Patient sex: M
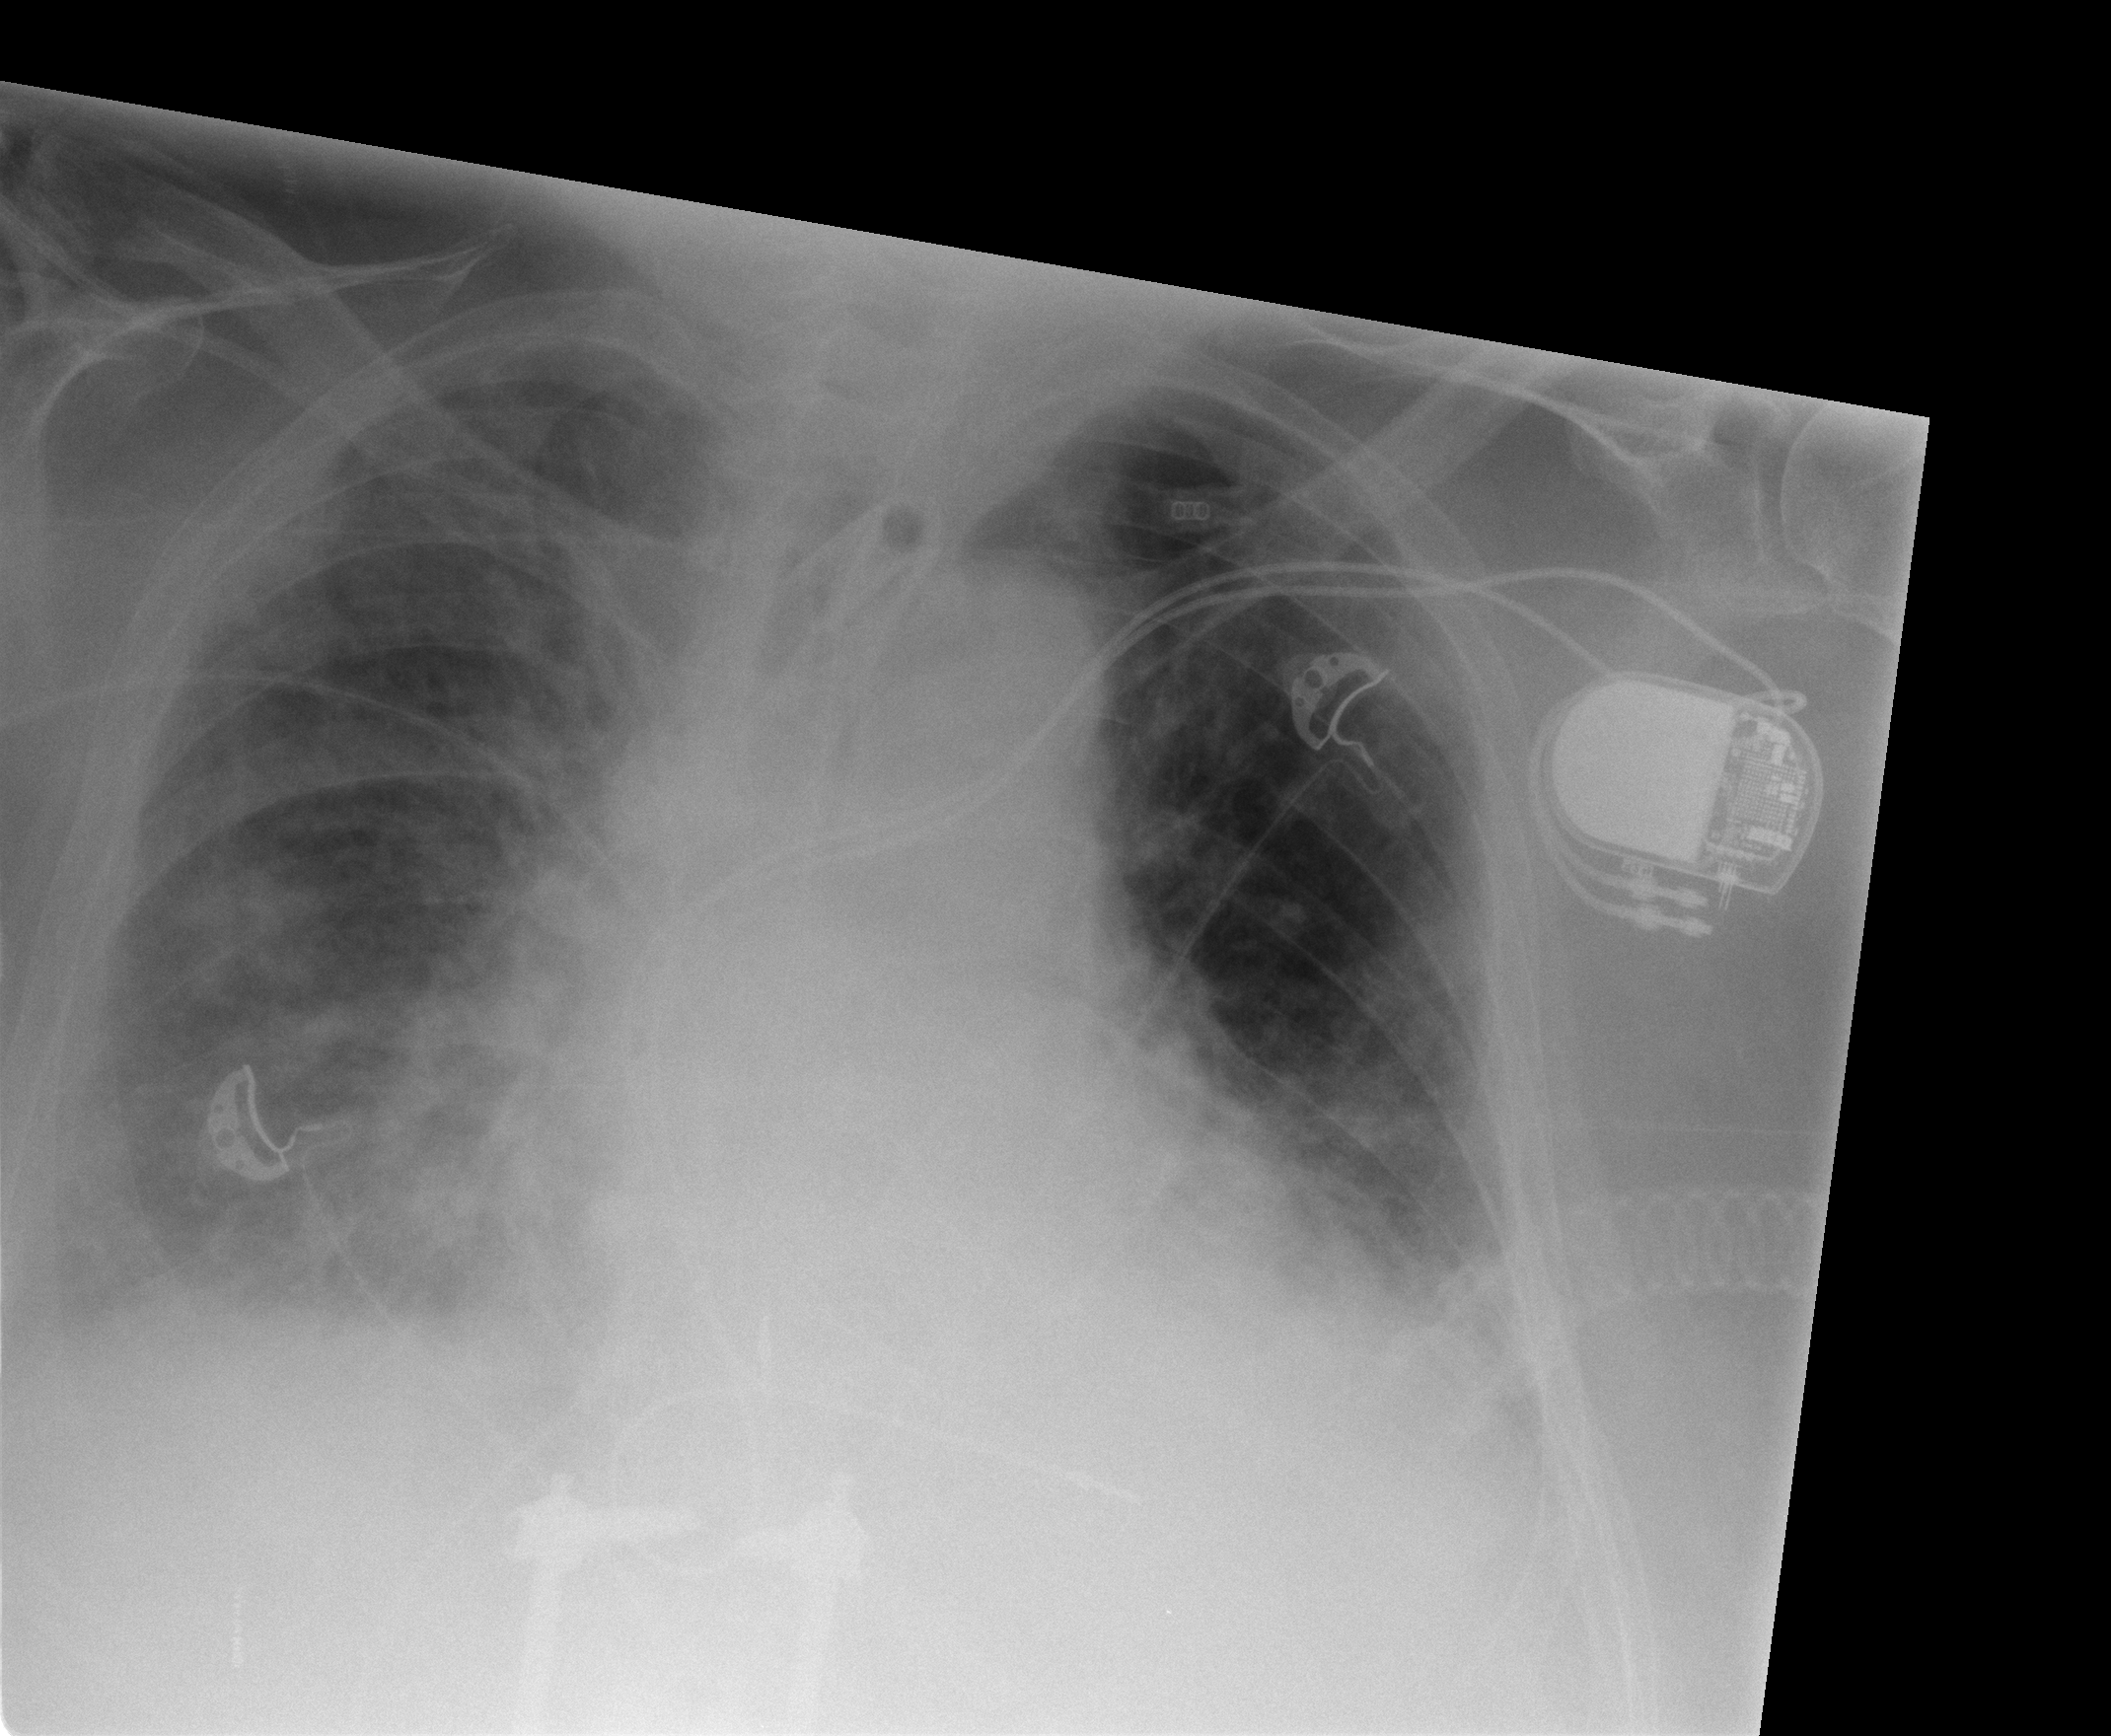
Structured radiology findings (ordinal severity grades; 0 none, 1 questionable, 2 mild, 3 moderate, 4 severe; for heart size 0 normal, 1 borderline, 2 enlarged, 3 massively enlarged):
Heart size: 2
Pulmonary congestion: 2
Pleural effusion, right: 3
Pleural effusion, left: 2
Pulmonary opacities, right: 3
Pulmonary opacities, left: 3
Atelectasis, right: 2
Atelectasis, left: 2